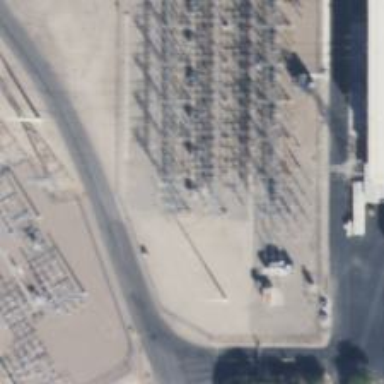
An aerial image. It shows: Switch used for power control.